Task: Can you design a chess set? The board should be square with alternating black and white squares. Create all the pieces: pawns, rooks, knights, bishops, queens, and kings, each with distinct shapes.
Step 3919:
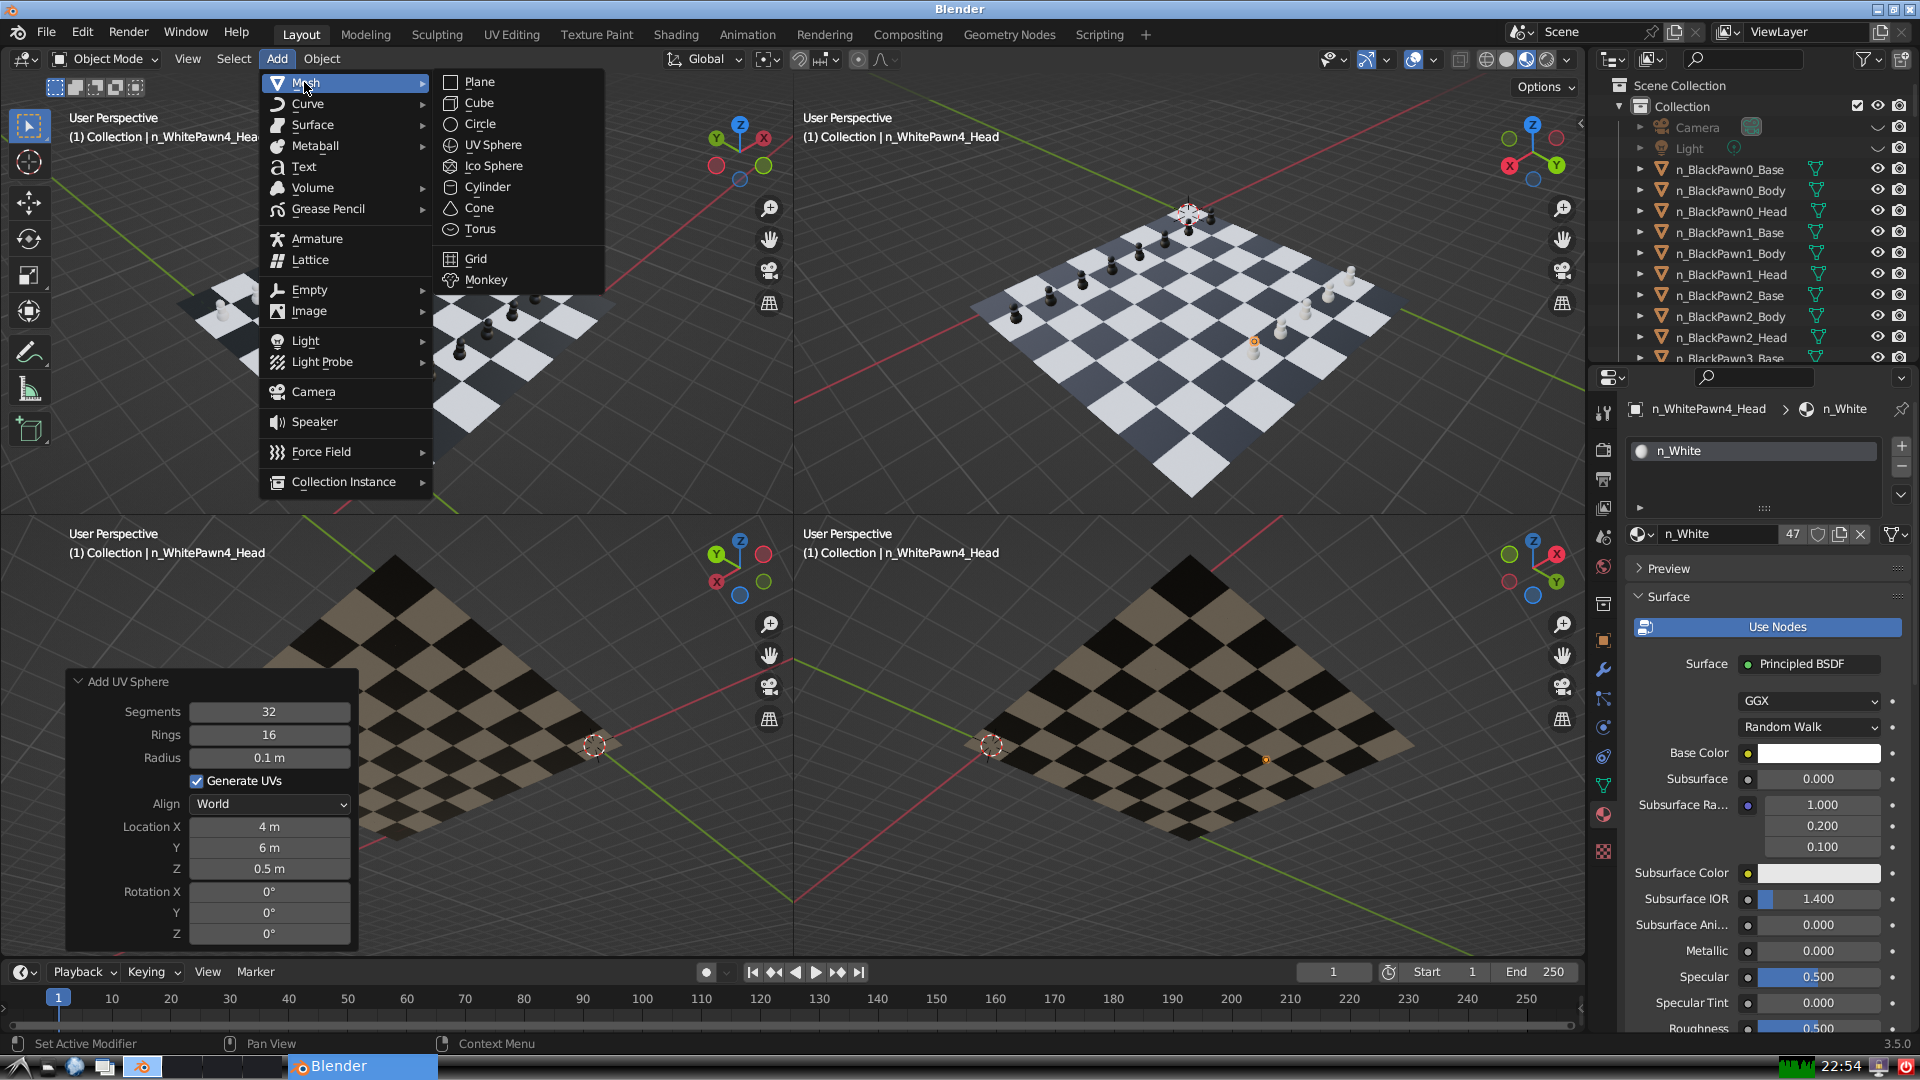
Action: {"mouse_move": [499, 144]}